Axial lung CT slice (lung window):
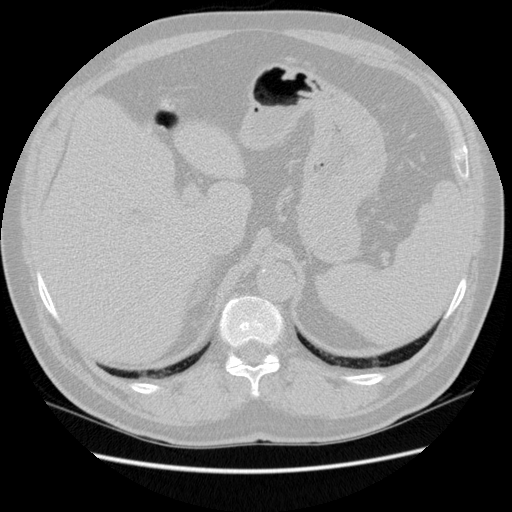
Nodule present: no